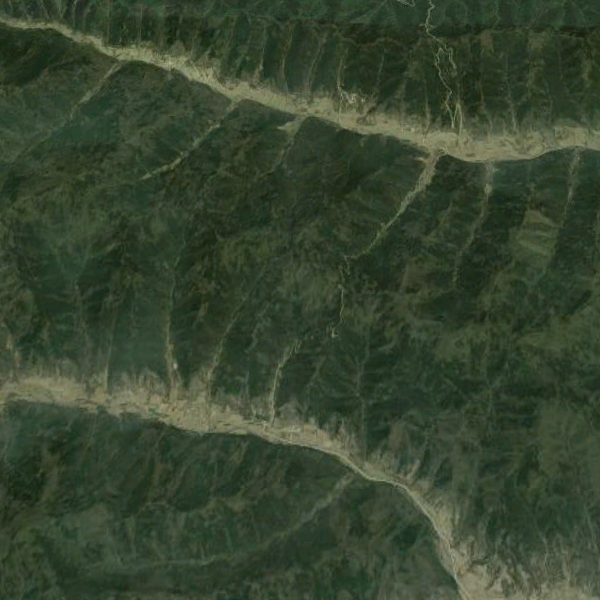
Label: Mountain